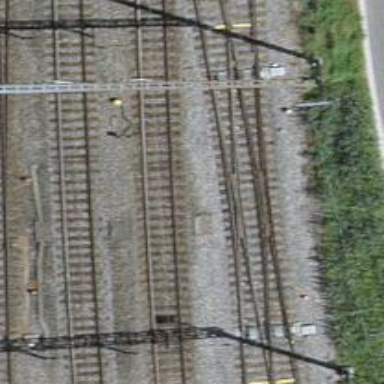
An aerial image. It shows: Railway switch.